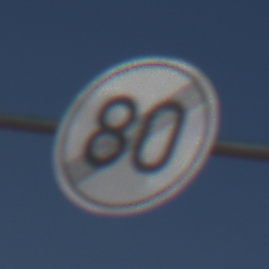
Verkehrszeichen: EndeGeschwindigkeit80
Umgebung: Outdoor, Urban
Tageszeit: MorningAfternoon
Wetter: Clear
Licht: Natural
Jahreszeit: NotSpecified
Kontrast: HighContrast